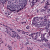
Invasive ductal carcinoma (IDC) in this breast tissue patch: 1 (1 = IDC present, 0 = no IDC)